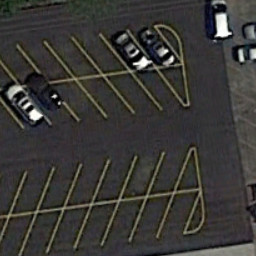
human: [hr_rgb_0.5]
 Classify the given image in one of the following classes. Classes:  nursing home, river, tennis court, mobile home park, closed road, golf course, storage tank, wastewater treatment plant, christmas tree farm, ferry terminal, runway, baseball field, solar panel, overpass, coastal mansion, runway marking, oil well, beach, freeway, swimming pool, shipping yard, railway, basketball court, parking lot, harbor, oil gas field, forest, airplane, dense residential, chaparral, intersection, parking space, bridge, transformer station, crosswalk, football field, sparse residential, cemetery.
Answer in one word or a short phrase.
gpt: parking space